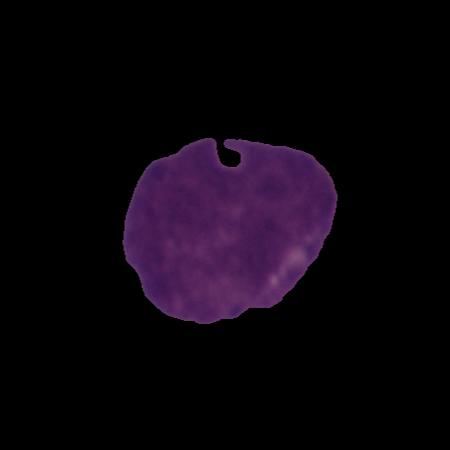
Label: cancer